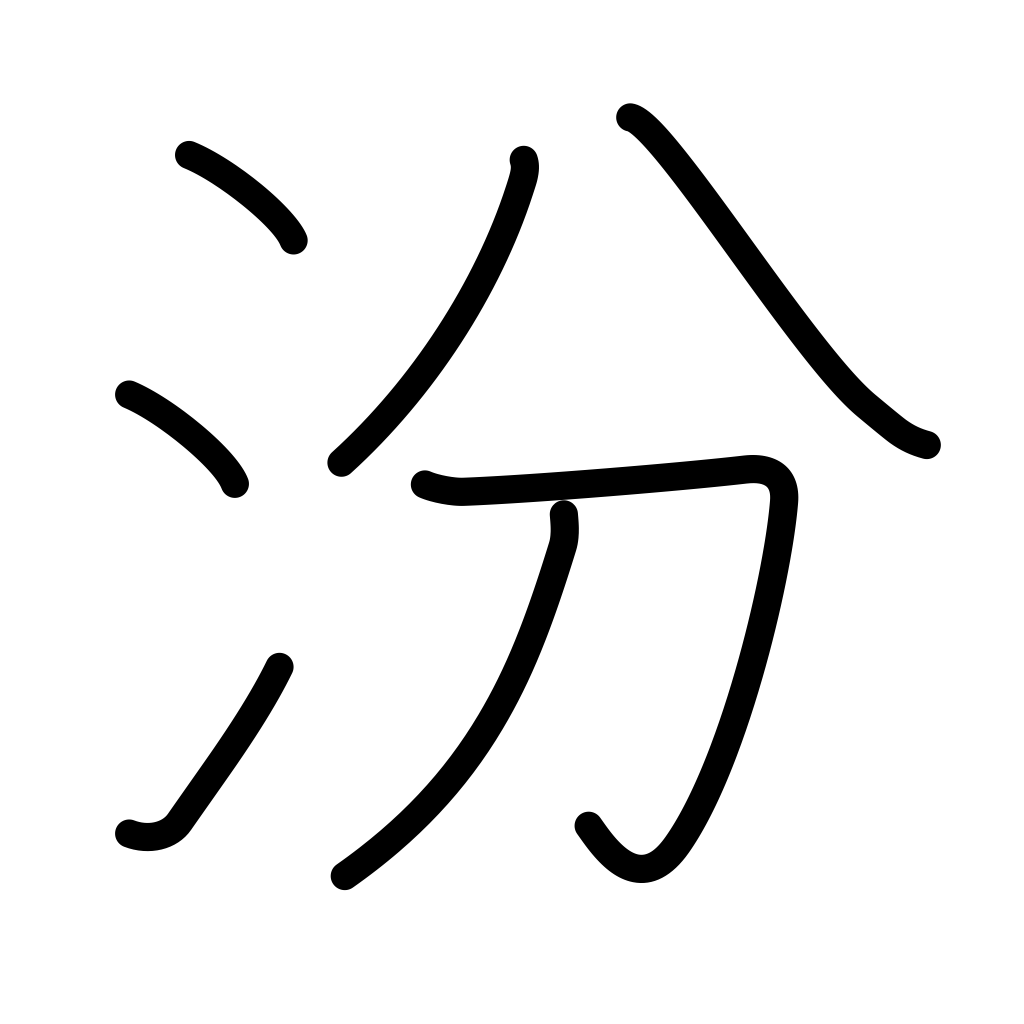
Meaning: name of a Chinese river